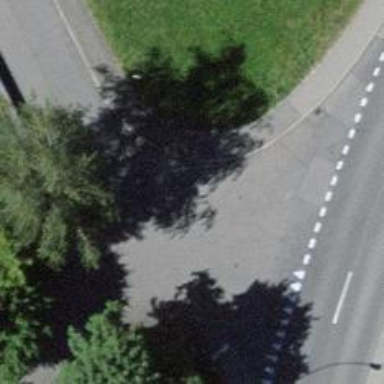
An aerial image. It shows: Unmarked crossing on the road.